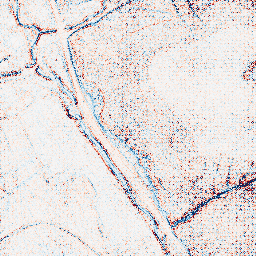
Category: edge_preserving
Decomposition family: bilateral
Decomposition parameters: d: 5
sigma_color: 150
sigma_space: 100
Upsampling method: regularized
Upsampling parameters: scale: 4
lambda_reg: 0.1
Upsampling scale: 4